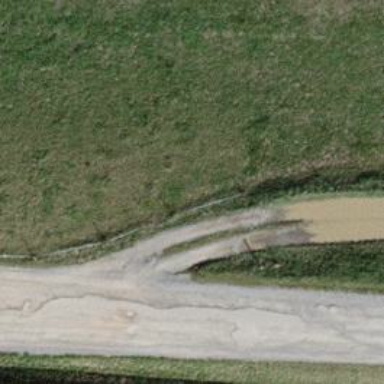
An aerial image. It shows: Grass track with grade3 track type.